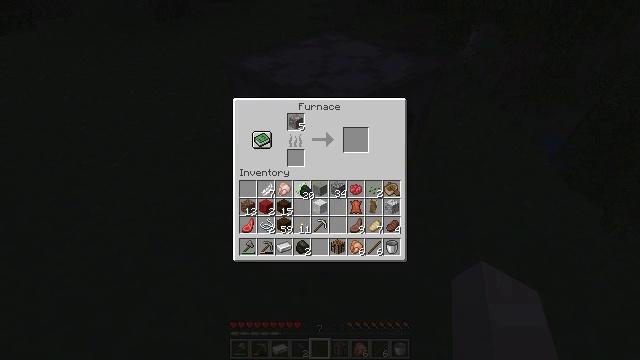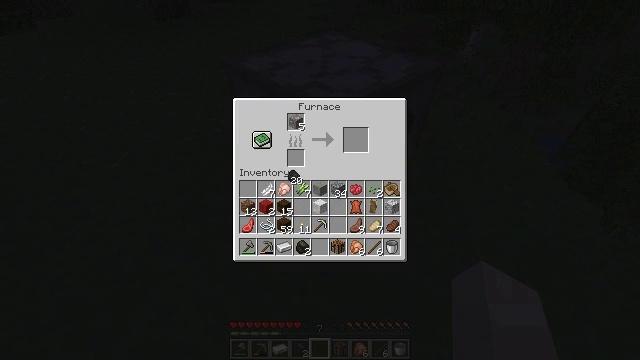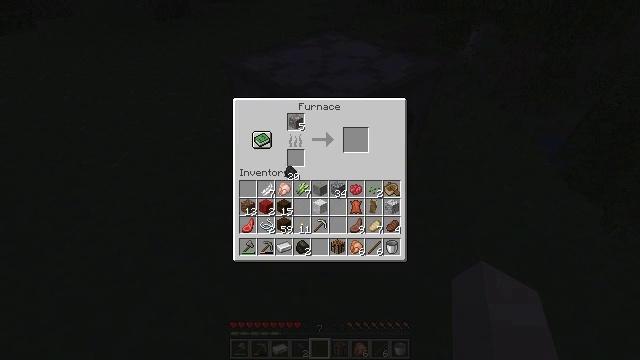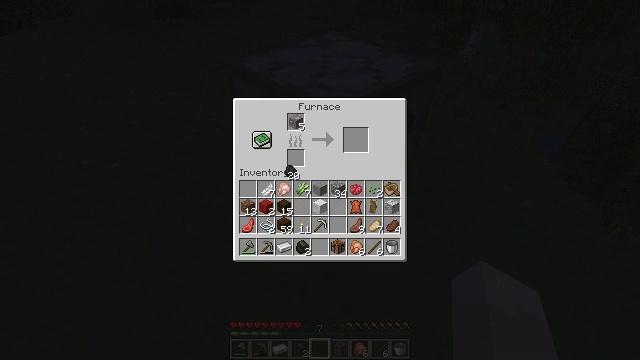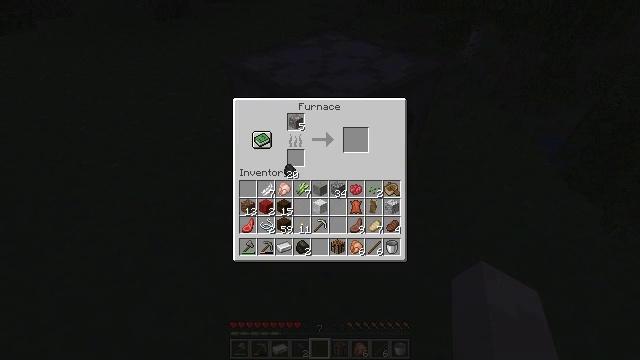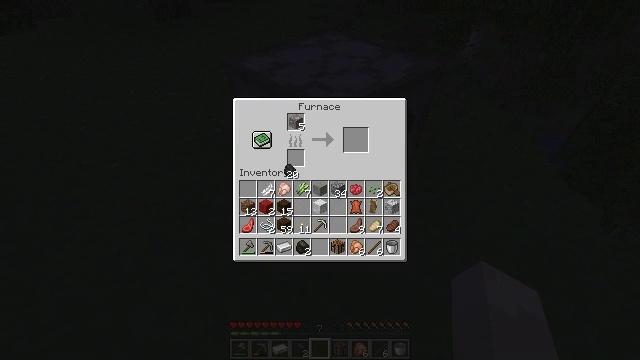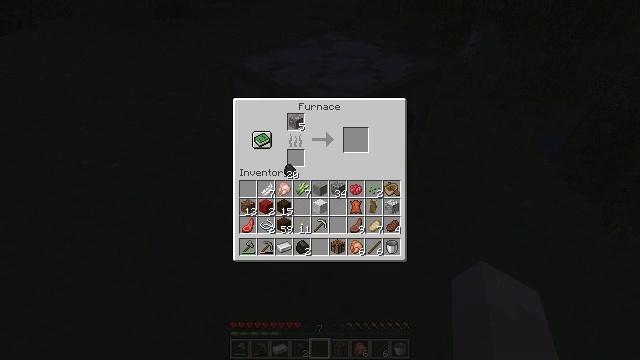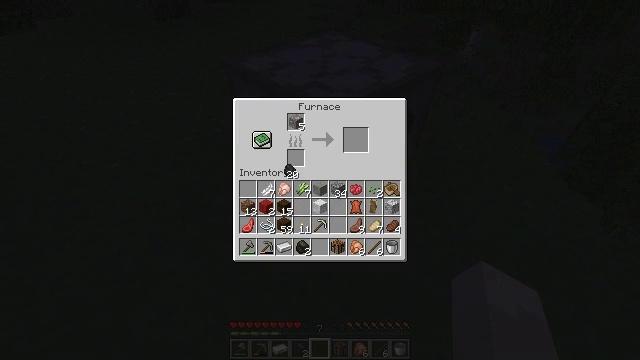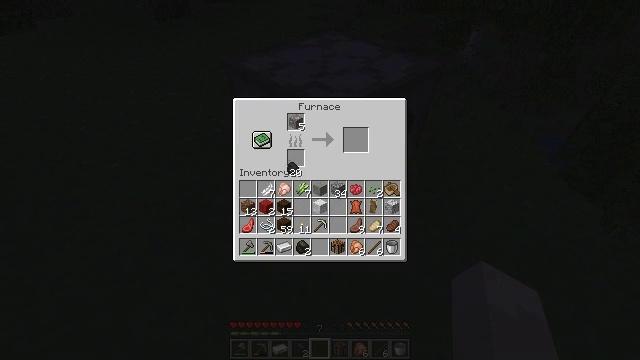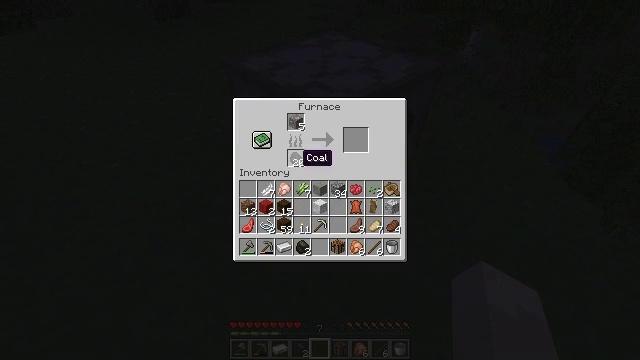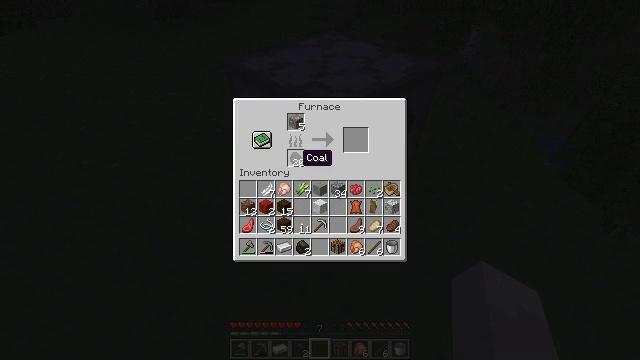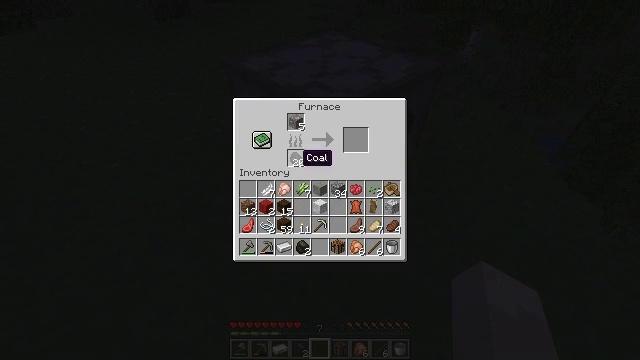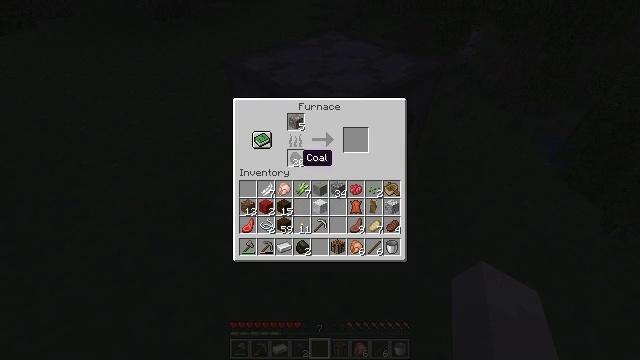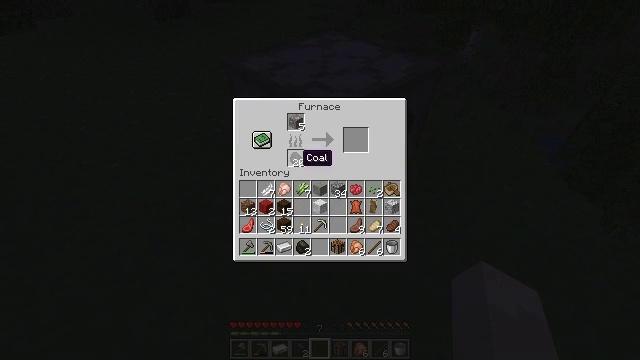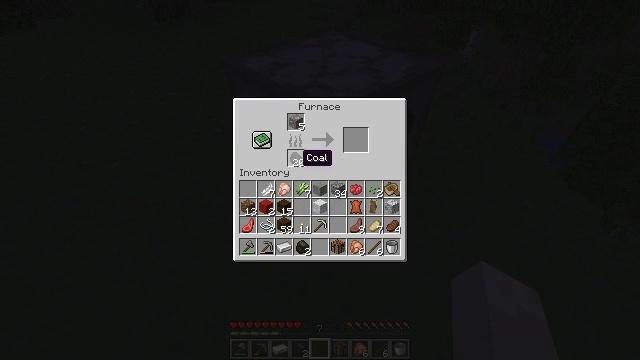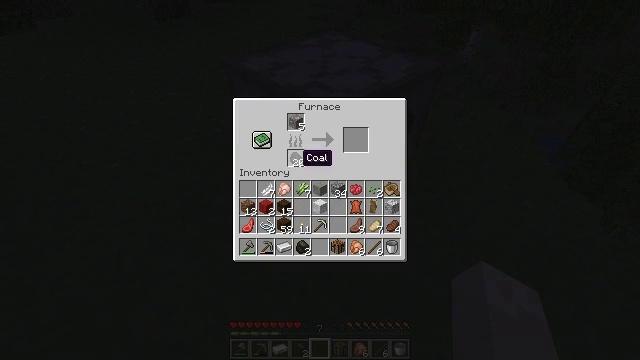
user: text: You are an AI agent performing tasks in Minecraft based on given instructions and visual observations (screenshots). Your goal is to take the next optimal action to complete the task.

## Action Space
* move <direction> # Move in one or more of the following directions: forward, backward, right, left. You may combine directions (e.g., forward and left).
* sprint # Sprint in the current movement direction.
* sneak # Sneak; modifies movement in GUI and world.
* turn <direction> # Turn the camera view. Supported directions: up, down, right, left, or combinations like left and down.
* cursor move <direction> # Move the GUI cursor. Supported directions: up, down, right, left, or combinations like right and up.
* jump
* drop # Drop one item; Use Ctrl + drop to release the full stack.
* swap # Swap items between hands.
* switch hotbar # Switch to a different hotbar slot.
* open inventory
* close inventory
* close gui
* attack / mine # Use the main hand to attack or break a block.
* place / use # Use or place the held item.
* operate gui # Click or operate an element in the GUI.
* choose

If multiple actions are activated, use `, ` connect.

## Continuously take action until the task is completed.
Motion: motion action
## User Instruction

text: Dismantle the red bed.
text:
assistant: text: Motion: cursor move left and up
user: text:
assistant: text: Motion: no_op
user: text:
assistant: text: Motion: no_op
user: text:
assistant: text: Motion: no_op
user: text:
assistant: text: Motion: no_op
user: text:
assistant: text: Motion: no_op
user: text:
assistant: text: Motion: operate gui
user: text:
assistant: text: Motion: operate gui
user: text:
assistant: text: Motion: no_op
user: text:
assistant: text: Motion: no_op
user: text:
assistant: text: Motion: no_op
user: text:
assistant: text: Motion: no_op
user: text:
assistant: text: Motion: no_op
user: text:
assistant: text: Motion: no_op
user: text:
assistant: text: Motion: no_op
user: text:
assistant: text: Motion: operate gui
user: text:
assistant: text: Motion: operate gui
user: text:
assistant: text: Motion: no_op
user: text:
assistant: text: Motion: no_op
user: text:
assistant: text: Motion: no_op
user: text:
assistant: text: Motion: no_op
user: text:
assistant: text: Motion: no_op
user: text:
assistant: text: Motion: no_op
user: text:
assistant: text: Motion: no_op
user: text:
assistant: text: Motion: no_op
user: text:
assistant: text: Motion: no_op
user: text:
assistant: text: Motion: no_op
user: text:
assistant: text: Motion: no_op
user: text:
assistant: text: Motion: no_op
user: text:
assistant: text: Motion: no_op